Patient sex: F
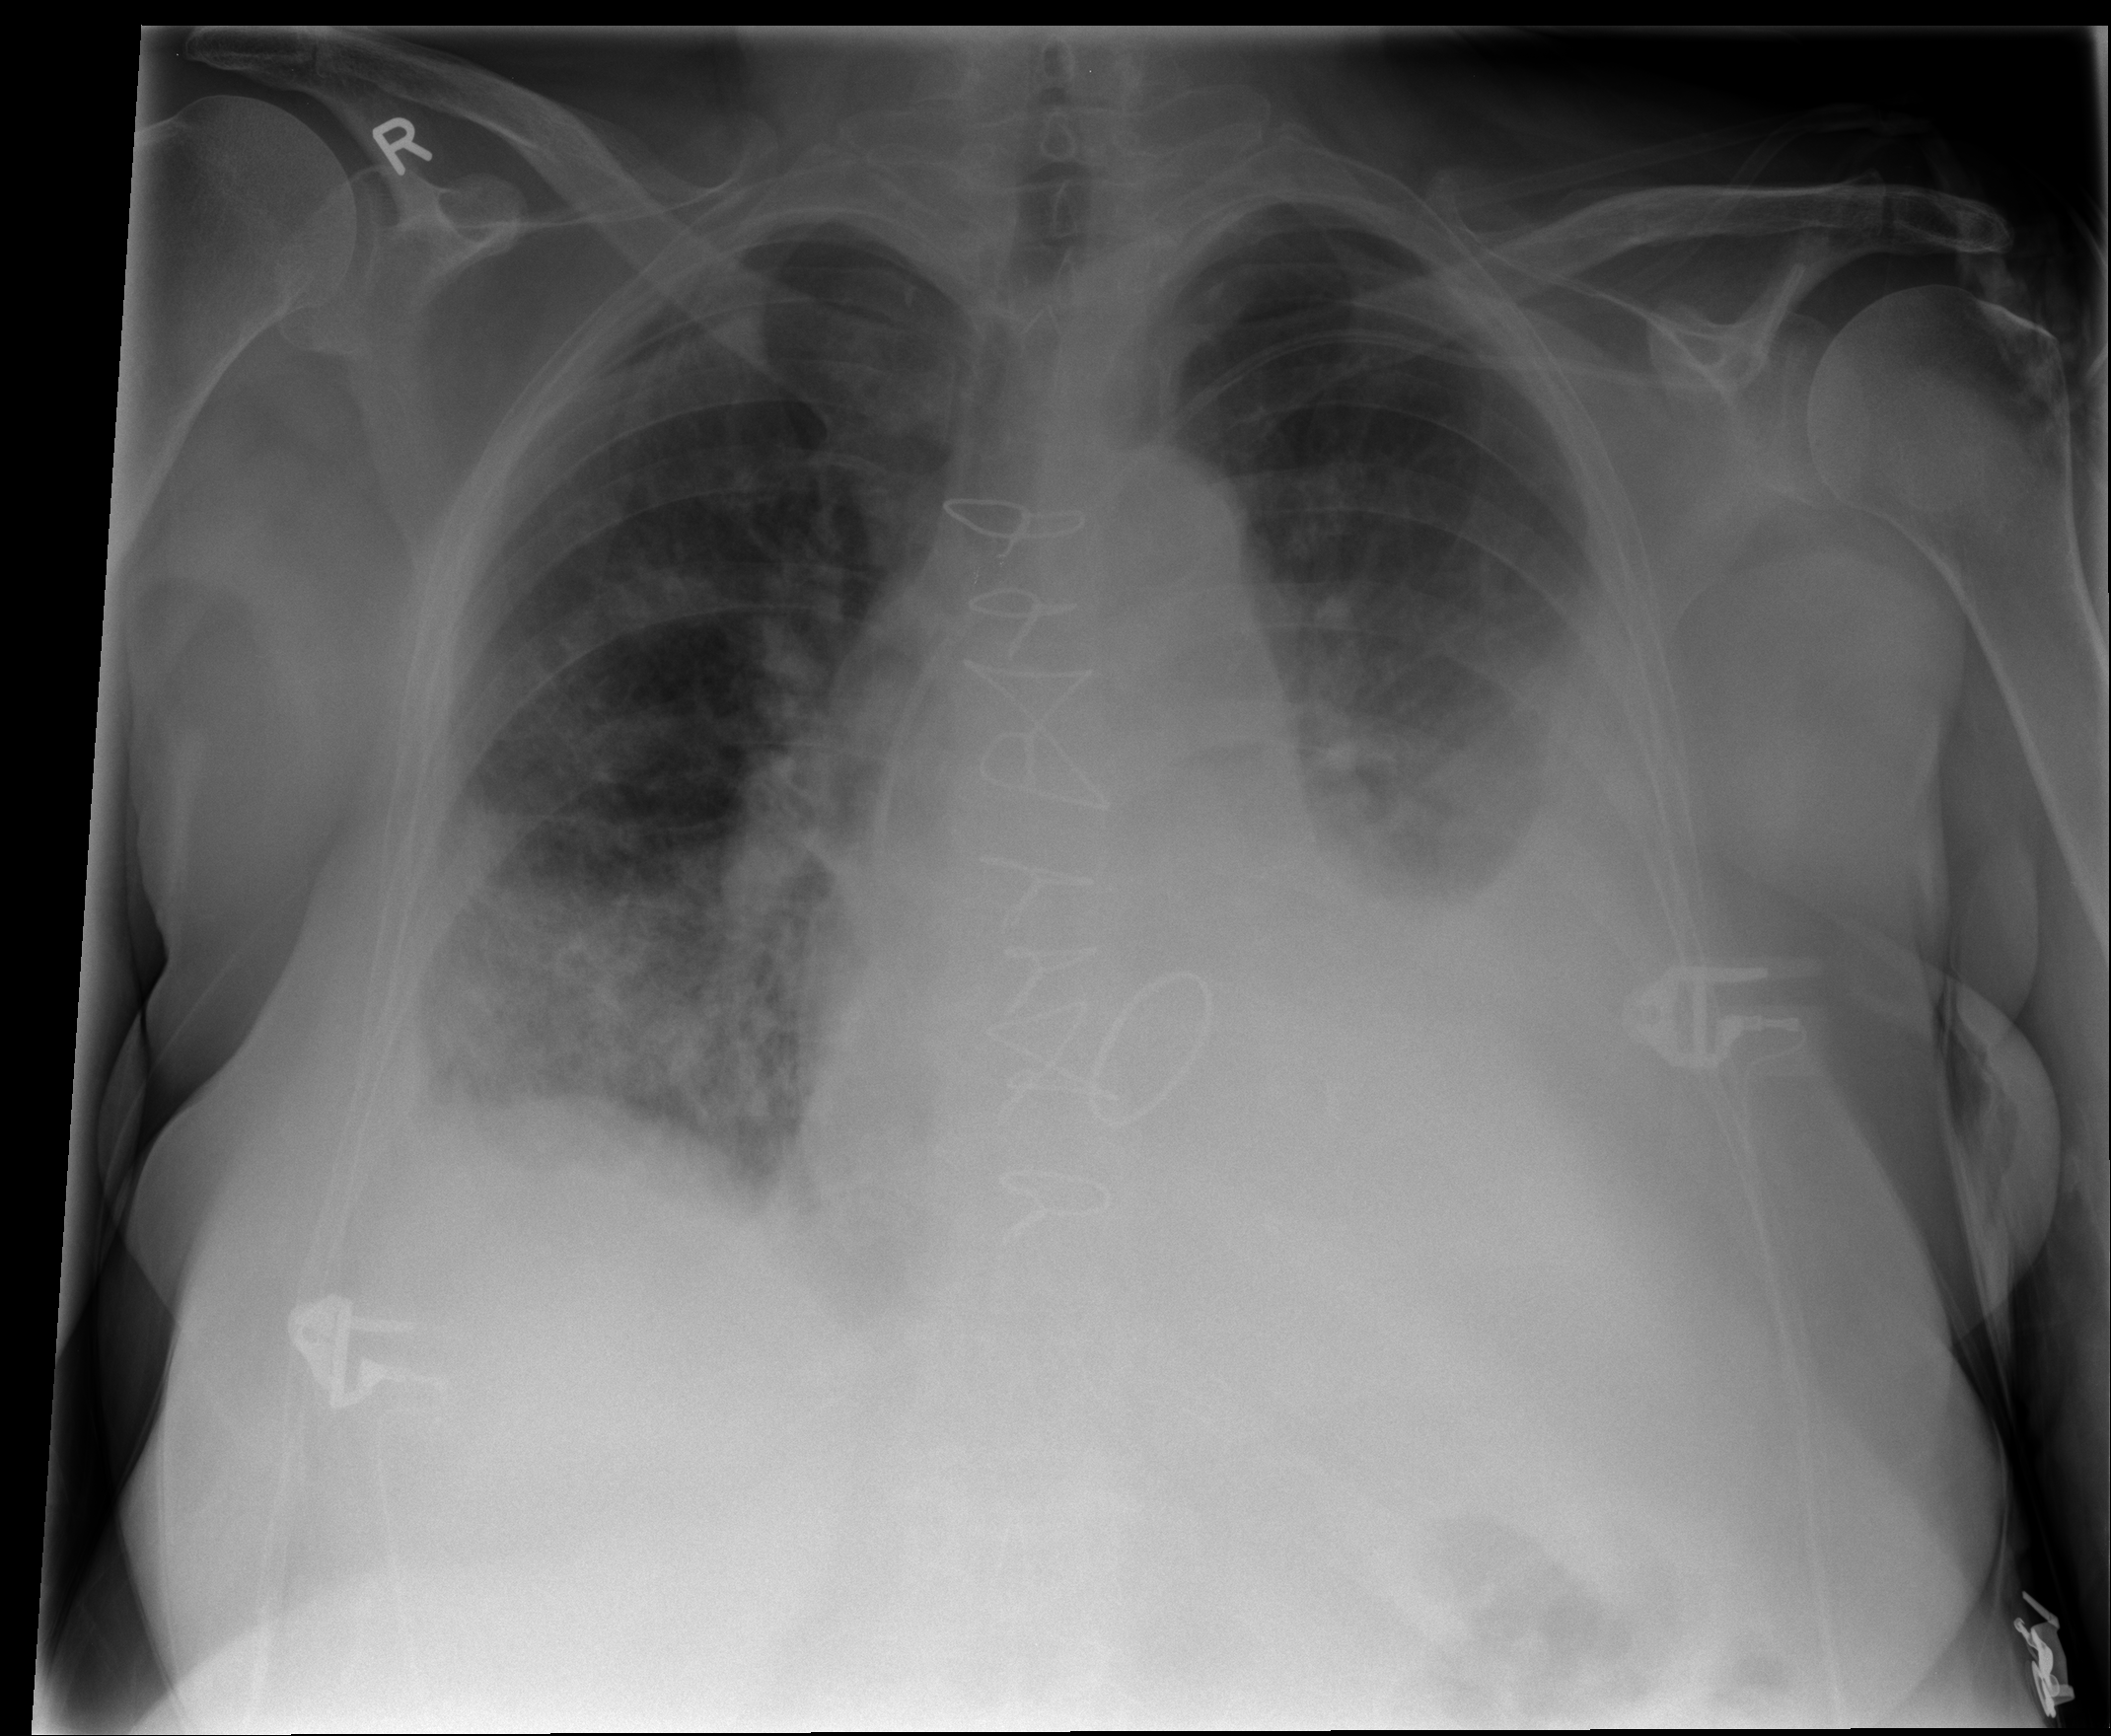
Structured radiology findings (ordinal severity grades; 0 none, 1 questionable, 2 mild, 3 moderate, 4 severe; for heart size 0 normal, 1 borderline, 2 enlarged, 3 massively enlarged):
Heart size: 2
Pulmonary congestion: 2
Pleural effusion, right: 2
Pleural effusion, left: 3
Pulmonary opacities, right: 2
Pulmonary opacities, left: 0
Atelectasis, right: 2
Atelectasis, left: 2